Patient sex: F
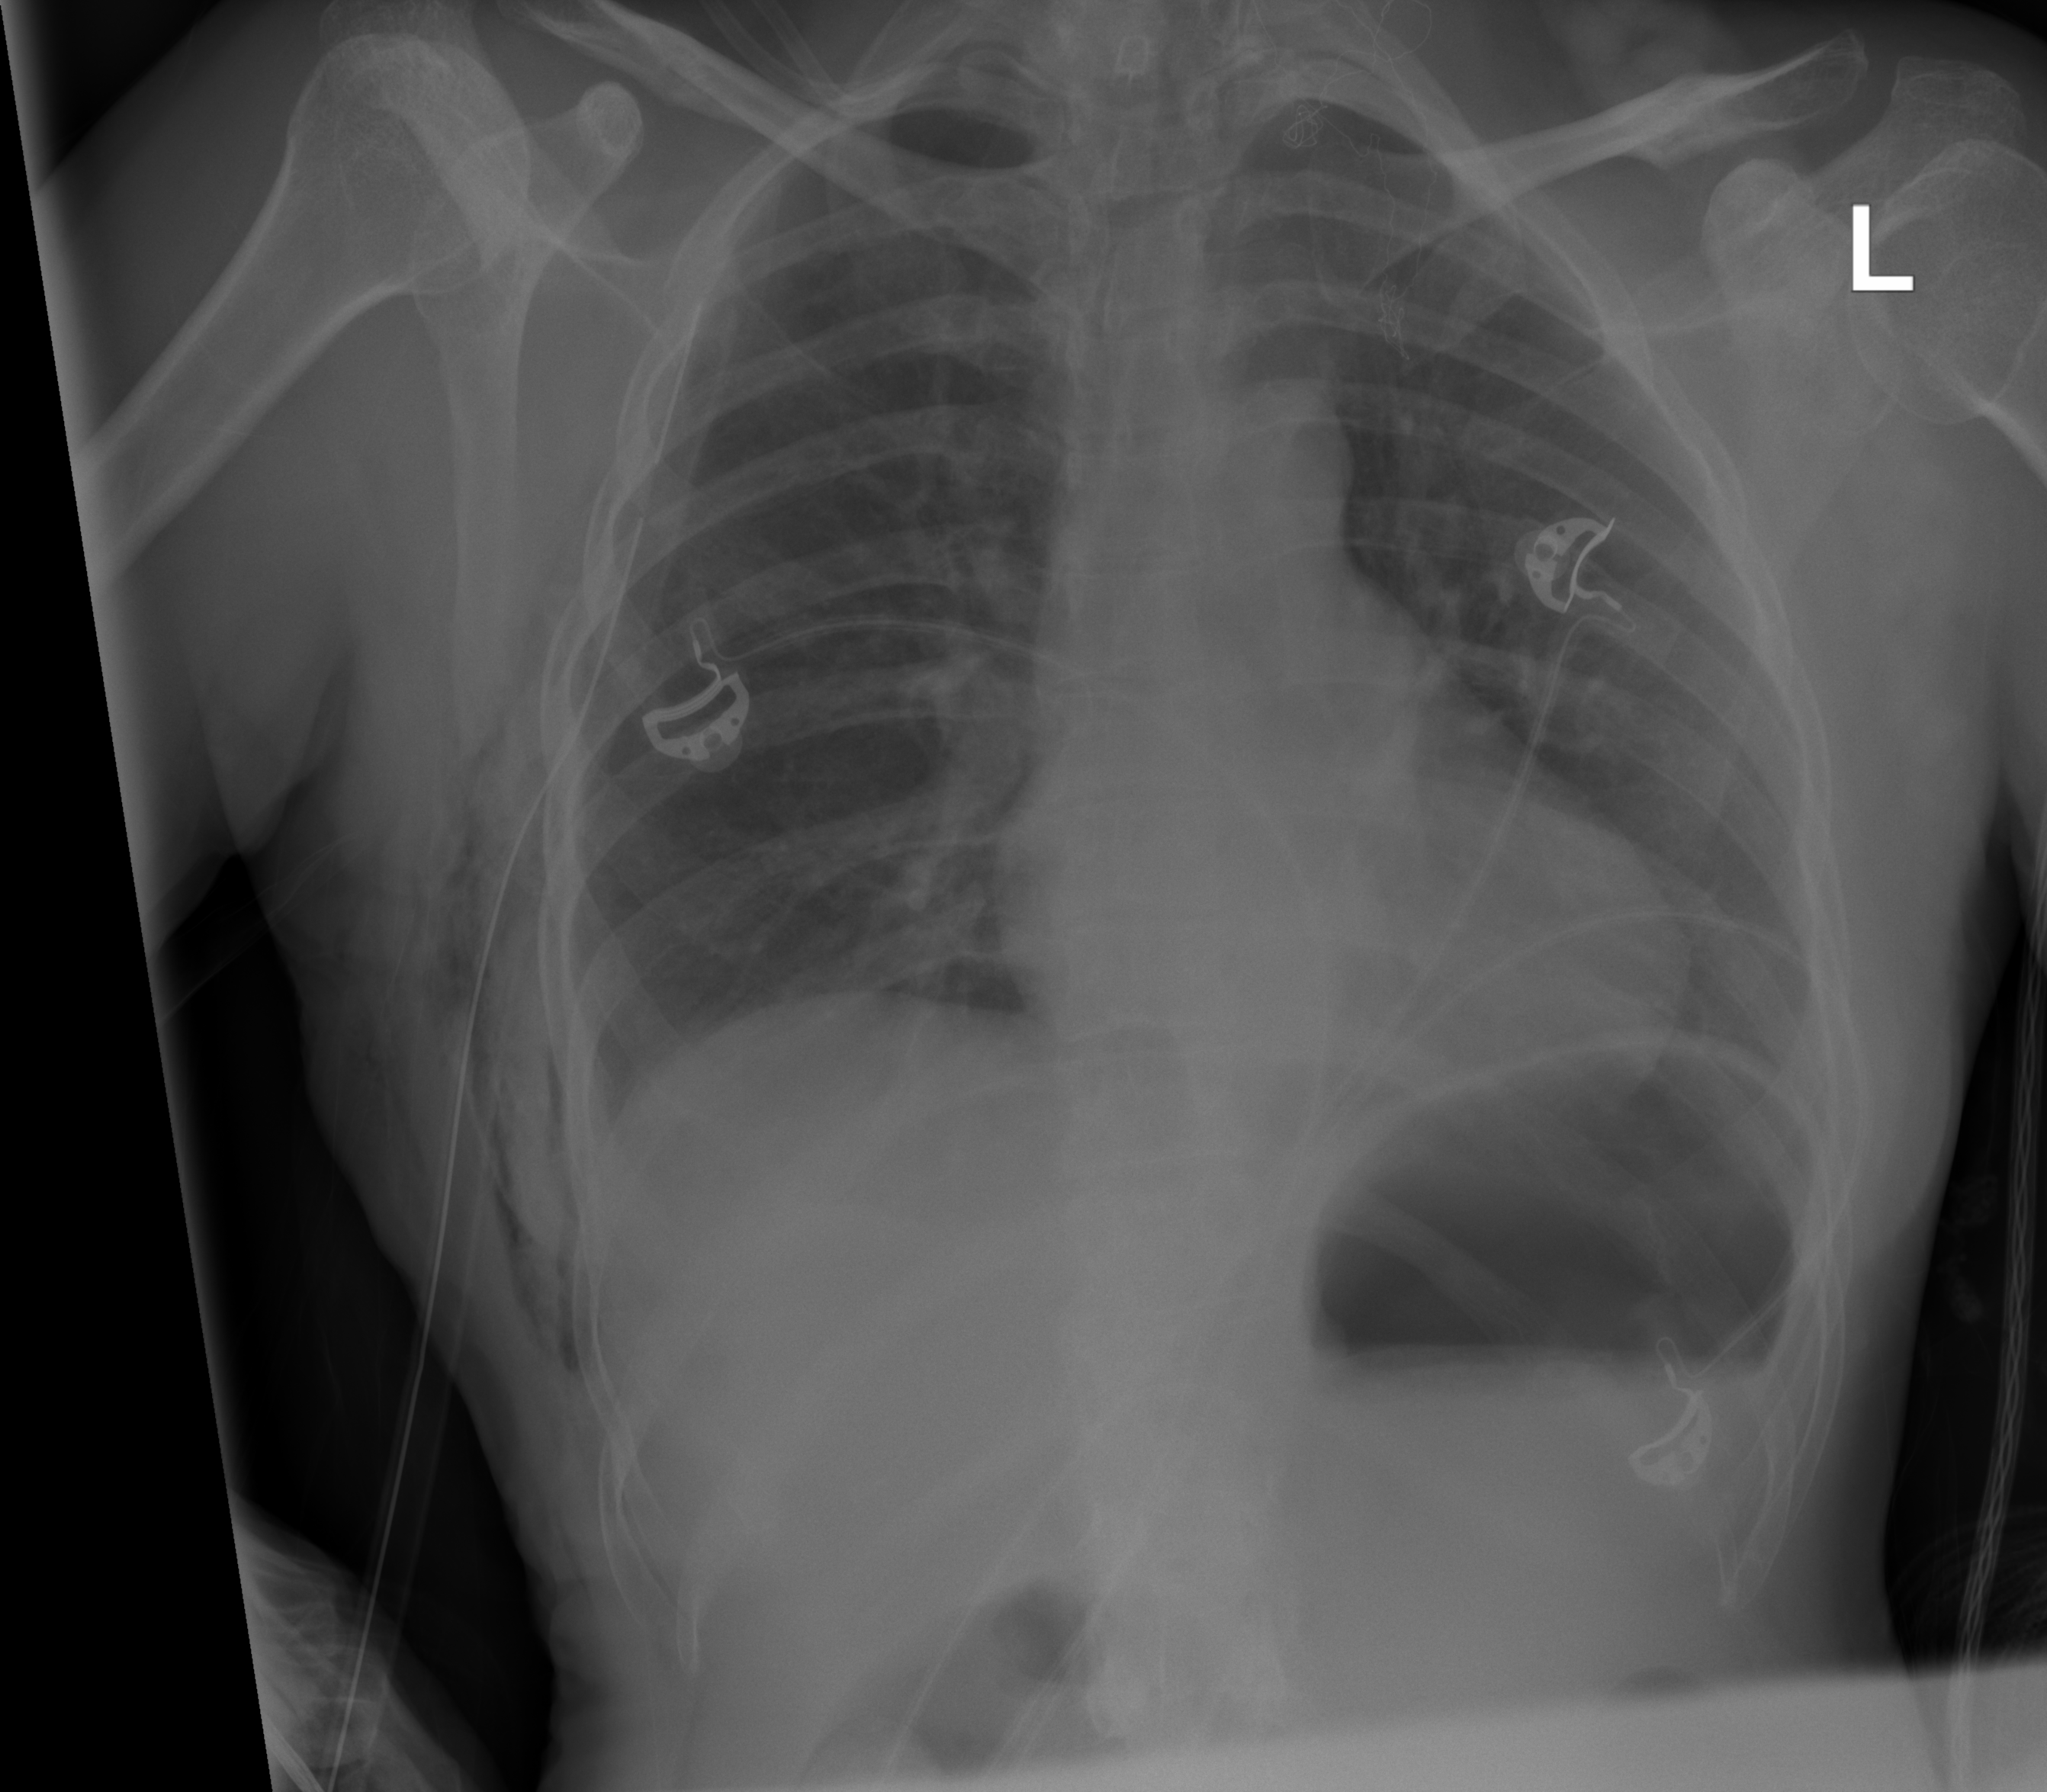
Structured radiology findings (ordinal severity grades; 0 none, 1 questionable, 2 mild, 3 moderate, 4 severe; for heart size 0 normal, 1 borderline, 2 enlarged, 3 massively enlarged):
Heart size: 0
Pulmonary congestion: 0
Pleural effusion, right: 0
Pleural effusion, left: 0
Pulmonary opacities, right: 0
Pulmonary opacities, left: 0
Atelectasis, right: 2
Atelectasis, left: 0